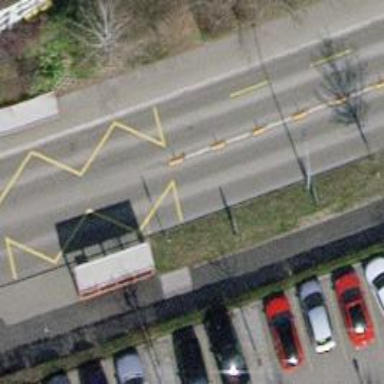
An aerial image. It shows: Platform with shelter for public transport.